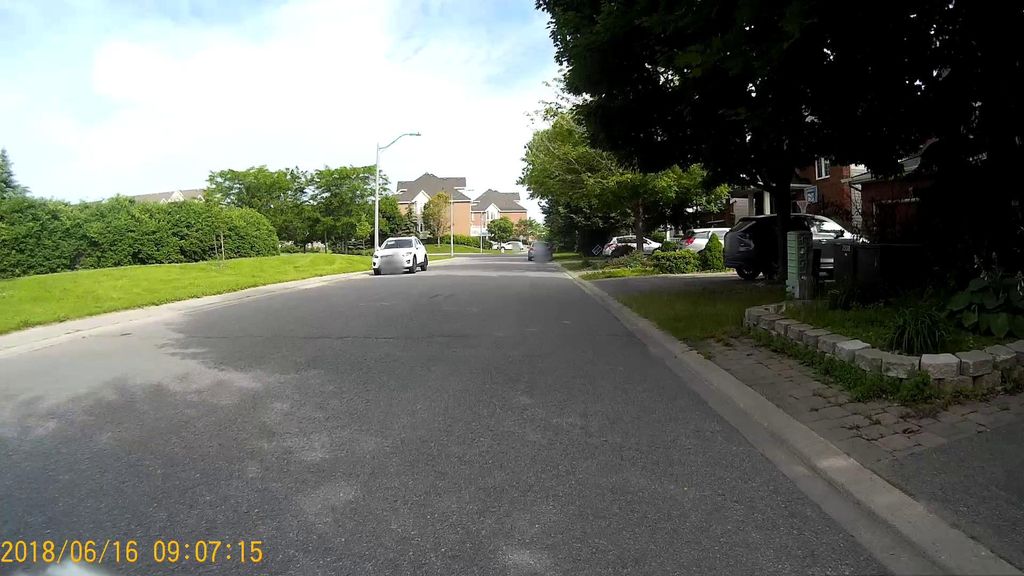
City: ottawa-gatineau